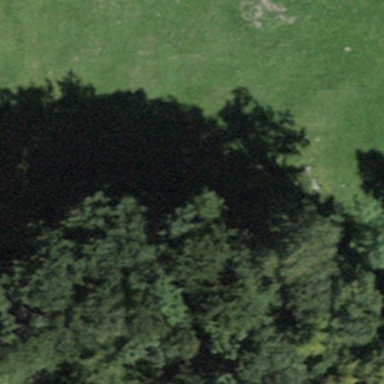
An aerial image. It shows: Forest area.